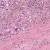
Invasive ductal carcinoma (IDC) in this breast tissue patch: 0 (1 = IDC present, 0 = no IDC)